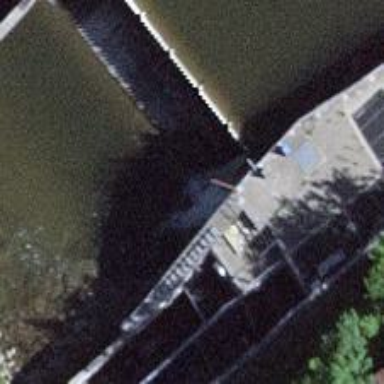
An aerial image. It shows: Weir along the waterway.